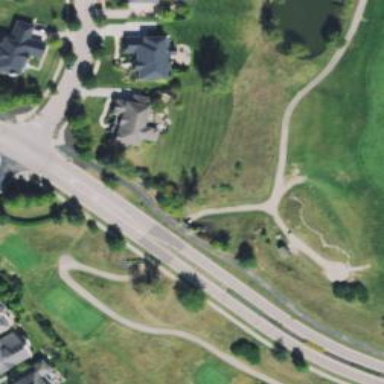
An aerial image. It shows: Asphalt path used as golf cart path.